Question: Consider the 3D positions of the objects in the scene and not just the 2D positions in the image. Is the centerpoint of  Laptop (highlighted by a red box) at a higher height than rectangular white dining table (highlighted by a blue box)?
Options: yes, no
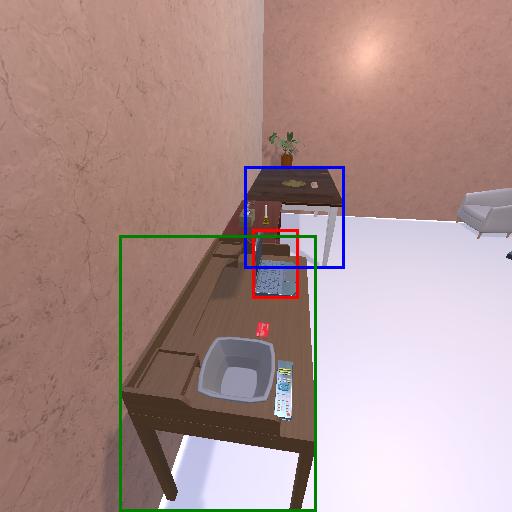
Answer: yes